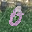
Label: 0